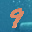
Label: 9